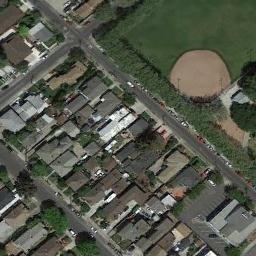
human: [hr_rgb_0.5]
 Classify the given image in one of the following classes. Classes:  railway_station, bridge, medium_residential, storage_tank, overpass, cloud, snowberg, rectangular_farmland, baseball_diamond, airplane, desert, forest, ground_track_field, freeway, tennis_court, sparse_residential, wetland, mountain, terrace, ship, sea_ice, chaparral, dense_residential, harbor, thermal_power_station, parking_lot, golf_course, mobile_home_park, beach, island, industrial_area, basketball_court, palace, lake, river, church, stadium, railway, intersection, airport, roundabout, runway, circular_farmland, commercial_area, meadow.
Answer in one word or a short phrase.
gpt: baseball_diamond